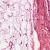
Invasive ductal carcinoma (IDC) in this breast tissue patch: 0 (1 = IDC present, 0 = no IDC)